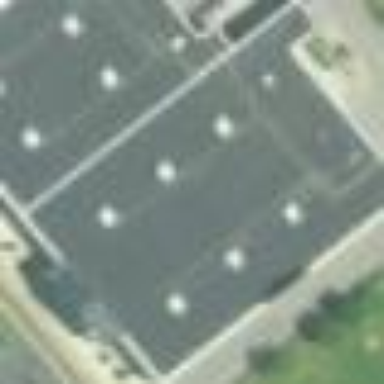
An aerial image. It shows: Commercial building.